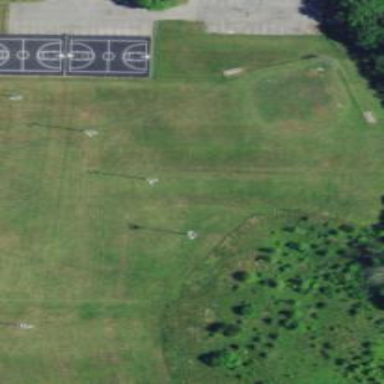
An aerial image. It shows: Baseball pitch for leisure land activities.